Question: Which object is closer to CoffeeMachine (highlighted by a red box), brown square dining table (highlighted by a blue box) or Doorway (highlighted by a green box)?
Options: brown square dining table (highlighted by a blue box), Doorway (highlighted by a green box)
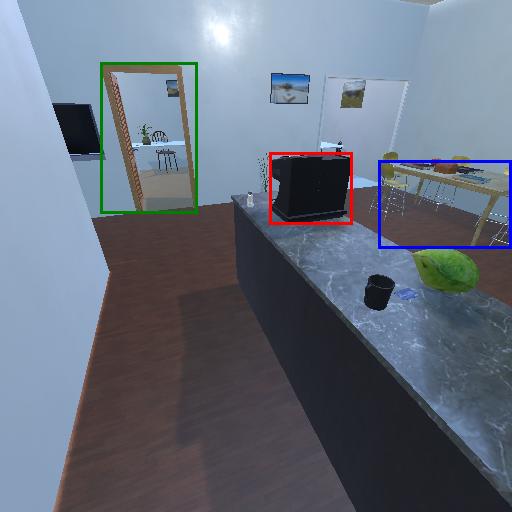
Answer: brown square dining table (highlighted by a blue box)